Field crop: maize
Growth stage: 2
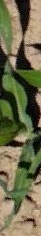
Species: maize